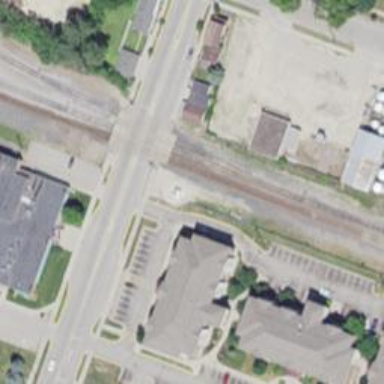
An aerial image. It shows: Railway crossing.